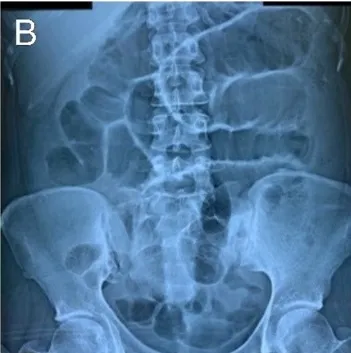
Abdominal X-ray showed small bowel obstruction suspected ileus.
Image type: radiology (x_ray)